Field crop: maize
Growth stage: 2
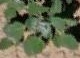
Species: chenopodium